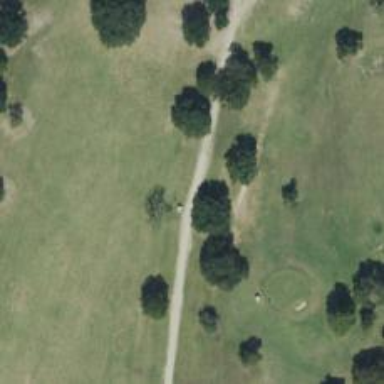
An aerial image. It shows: Path designated for golf carts.